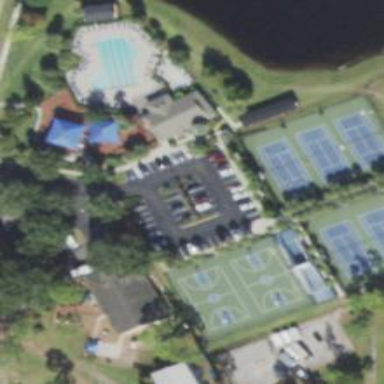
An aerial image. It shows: Tennis court in leisure pitch.